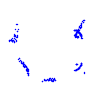
Particle: pion